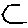
Label: hexagon